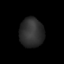
Tissue: lung
Cell type: Others
Senescence score: 0.1835
Nuclear area (px): 690
Mean DAPI intensity: 46.603